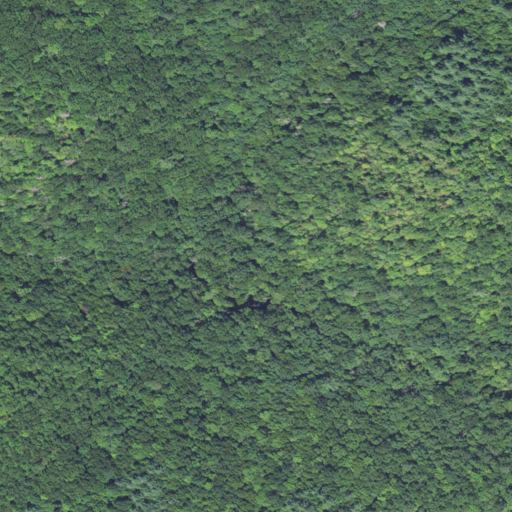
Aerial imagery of valley in North Carolina named Grapevine Cove containing mixed forest, deciduous forest, and evergreen forest